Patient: sex M, age 71
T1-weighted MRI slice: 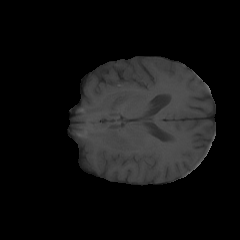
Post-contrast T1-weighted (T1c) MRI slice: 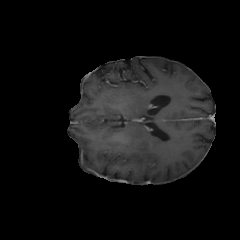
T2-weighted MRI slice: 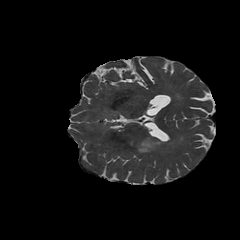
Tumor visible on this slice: yes
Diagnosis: Glioblastoma, IDH-wildtype
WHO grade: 4